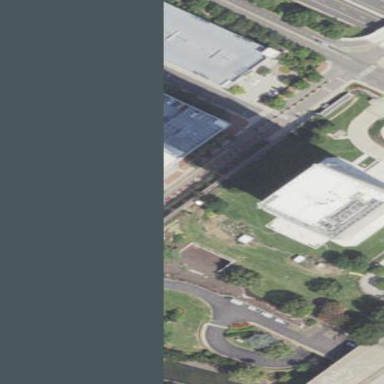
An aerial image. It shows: Office building.